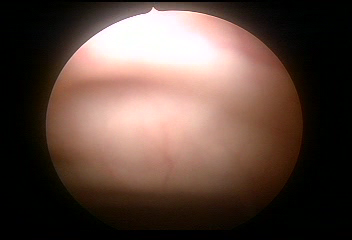
Modality: WLC
Class: Normal mucosa
Bladder cancer association: No